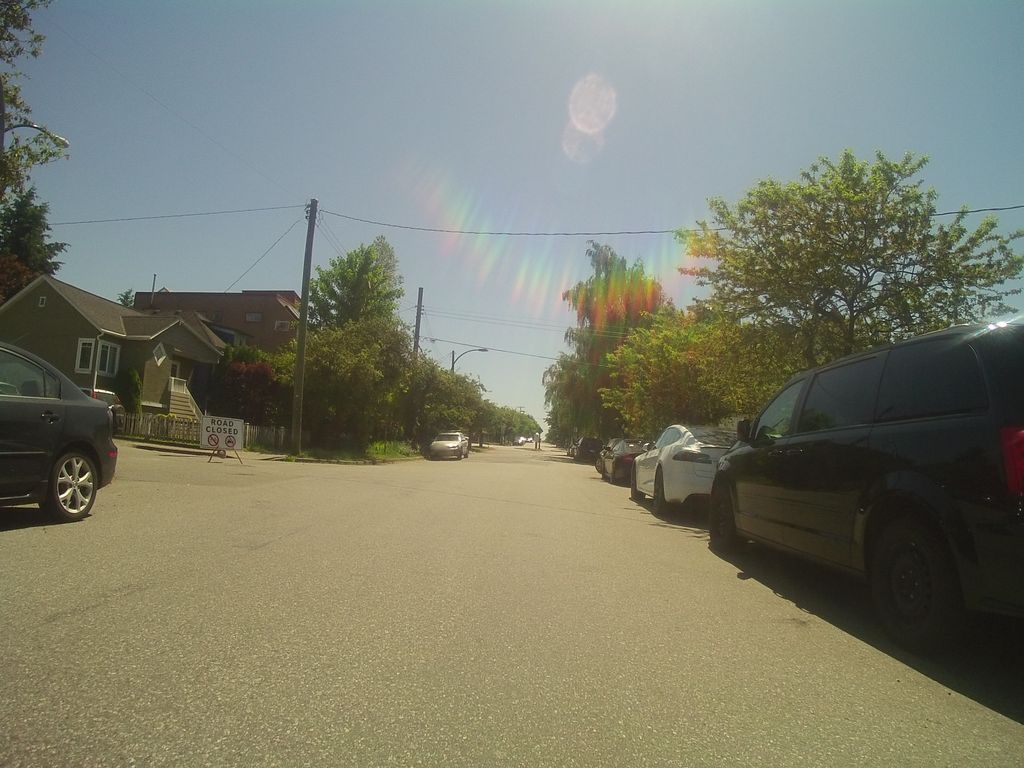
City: vancouver